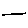
Label: line